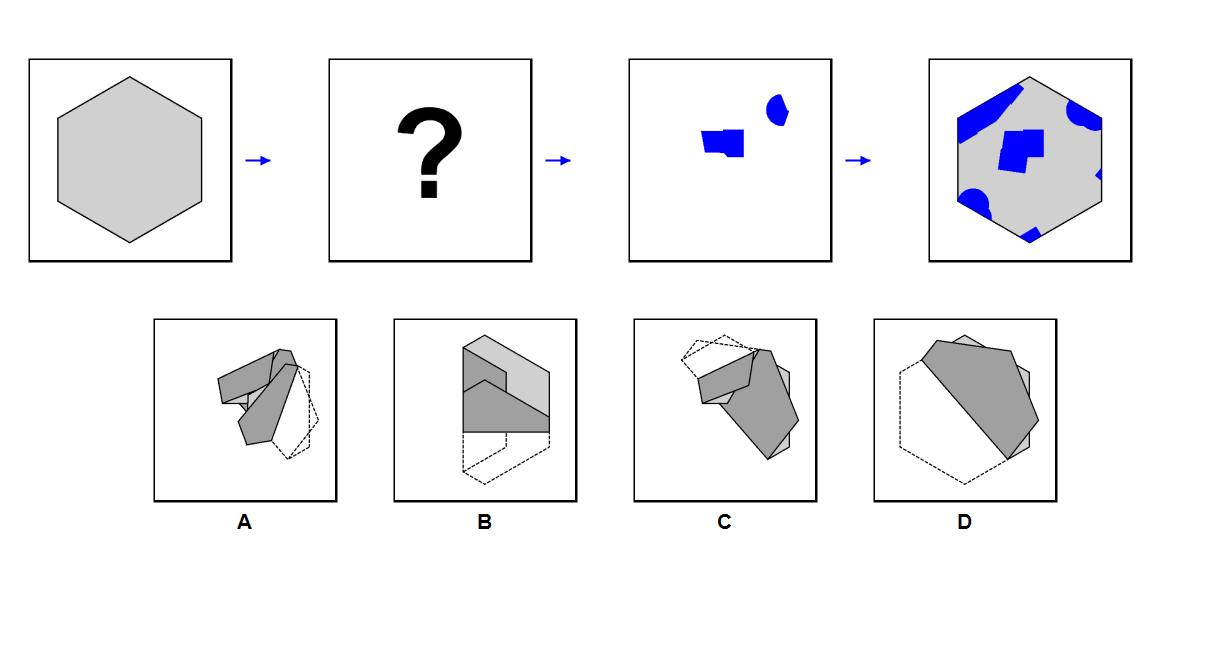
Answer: B